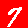
Digit: 7